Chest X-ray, PA view. Patient: 45 years old, sex F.
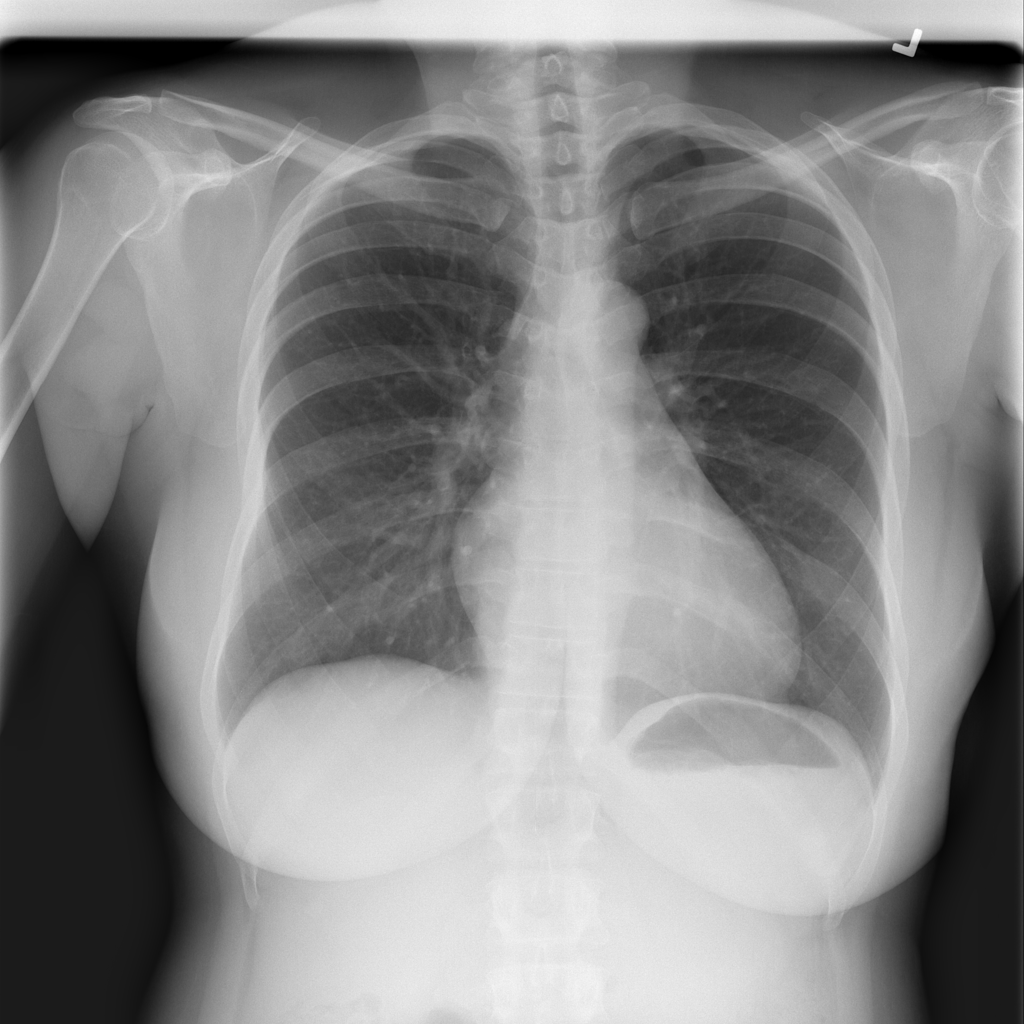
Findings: No Finding